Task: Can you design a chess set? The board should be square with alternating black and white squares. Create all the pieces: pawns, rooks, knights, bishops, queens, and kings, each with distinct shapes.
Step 4538:
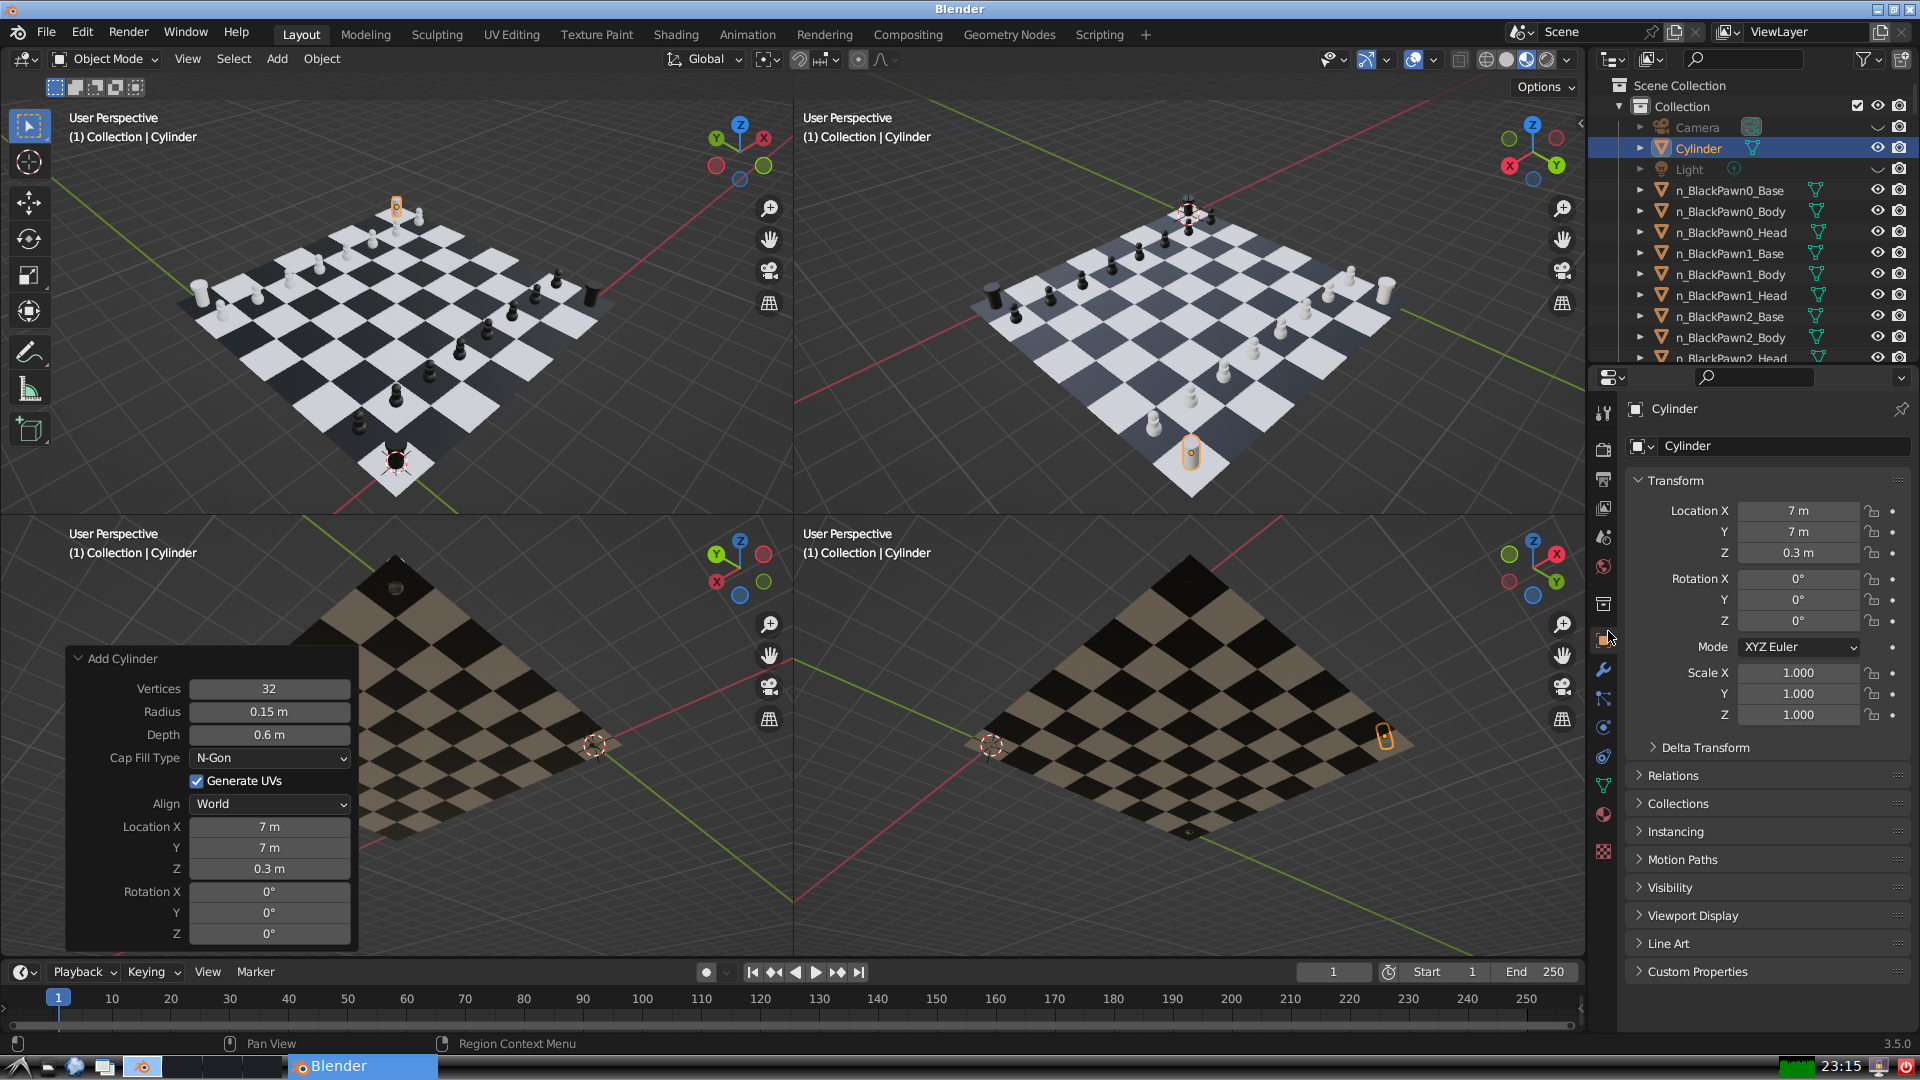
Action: {"mouse_move": [1732, 445]}